Question: I am using SQL Server 2005.
Consider the following table with three columns: 'issueid', 'date' and 'rate': sqlfiddle.com/#!2/611682
The result I am looking for is:

For issueid 1, the average on 3/31/2014 is the average of the rate values on 01/31/2014, 02/28/2014 and 3/31/2014. In other words, for each security and at each the date, the moving average is the average of the rate values for that month and the two previous months.
Is there any way to do that in an efficient way?
Thank you for your help!
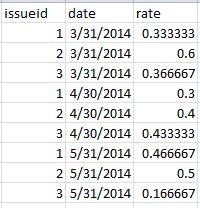
Answer: Try this:
'''
SELECT A.issueid, A.[date], A.rate, AVG(B.rate)
FROM test_table A
OUTER APPLY (SELECT *
FROM test_table
WHERE issueid = A.issueid
AND [date] BETWEEN DATEADD(MONTH,-2,A.[date]) AND A.[date]) B
GROUP BY A.issueid, A.[date], A.rate
ORDER BY A.issueid, A.[date]
'''